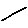
Label: line